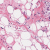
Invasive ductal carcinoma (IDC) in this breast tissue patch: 1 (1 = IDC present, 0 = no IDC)